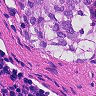
Metastatic tissue present: yes